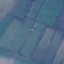
Land use / land cover: Pasture